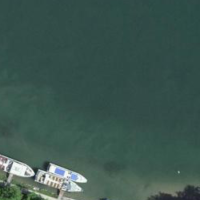
EUNIS habitat code: 15
Species observed at this site:
Chroicocephalus ridibundus
Accipiter nisus
Cygnus olor
Fulica atra
Anas platyrhynchos
Milvus migrans
Milvus milvus
Mergus merganser
Fringilla coelebs
Motacilla alba
Columba palumbus